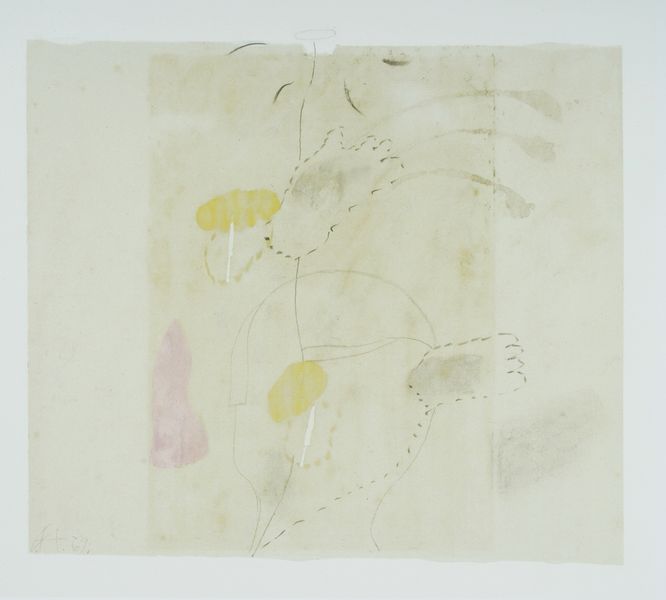
Titel: ohne Titel
Künstler: Gerhard Hoehme
Standort: Düsseldorf
Institution: Gerhard und Magarete Hoehme-Stiftung
Schlagwörter: hand, kopf, körper, schatten, aquarell, gelb, pastell, weiss, zeichnung, rot, falten, hände, rosa, papier, farbe, grafik, lila, linien, striche, impression, rechtecke, punkte, rechteck, torso, strich, bleistift, fleck, reihung, flecken, leicht, riss, wischen, mobile